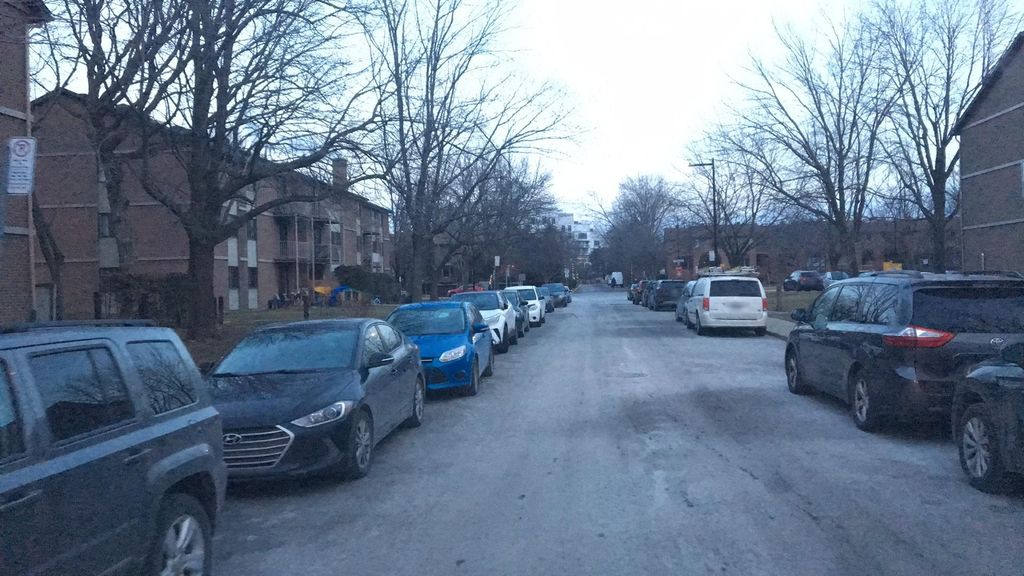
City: montreal